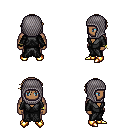
a pixel art fantasy rpg character, male body template, human, dark skin, gray robe, teal pants, white blonde short bangs hairstyle, chain hood, bracelets, gold boots, four views (front, back, left, right), 2x2 character sprite sheet, small pixel art, hard edges, no anti-aliasing